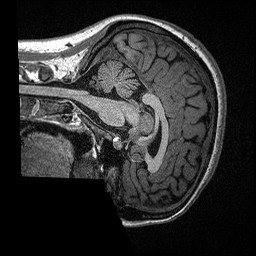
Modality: T1w
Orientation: sagittal
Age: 24
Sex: female
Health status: healthy
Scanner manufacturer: siemens
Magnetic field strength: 3 T
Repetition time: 2.3 s
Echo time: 0.00298 s